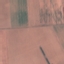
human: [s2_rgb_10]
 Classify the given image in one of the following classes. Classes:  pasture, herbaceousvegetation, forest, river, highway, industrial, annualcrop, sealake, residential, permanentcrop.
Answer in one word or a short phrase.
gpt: AnnualCrop